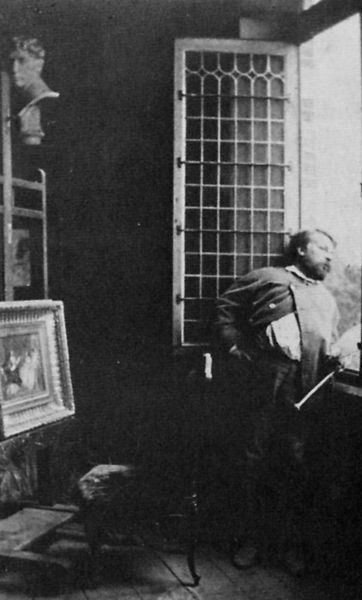
Titel: Meissionier
Künstler: R. J. Bingham
Standort: Paris
Institution: Bibliothèque Nationale.
Schlagwörter: baum, dunkel, gemälde, hand, himmel, kopf, mann, schatten, umhang, wolken, bäume, fenster, frankreich, glas, grau, licht, raum, renoir, schwarz, stuhl, weiss, zimmer, ausblick, blick, fächer, malerei, bart, hemd, jacke, kleidung, rahmen, stehen, bild, blicken, innenraum, portrait, porträt, schauen, gitter, sonne, boden, interieur, mantel, sessel, stock, skulptur, stillleben, bilder, bilderrahmen, parkett, wüste, klein, rast, dick, diele, holzboden, büste, atelier, maler, manet, staffelei, kammer, bauch, foto, fotografie, photographie, offen, auguste, künstler, dielenboden, malen, palette, pinsel, photo, malstock, stafelei, aufnahme, studio, nadar, fotograafie, renoire, rahmenbild, steffelei, bildimbild, lleinwand, dagerre, mqnn, ausgucken